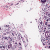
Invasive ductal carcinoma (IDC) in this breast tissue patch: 0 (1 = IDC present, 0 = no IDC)